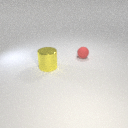
small red rubber sphere behind large yellow metal cylinder